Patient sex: M
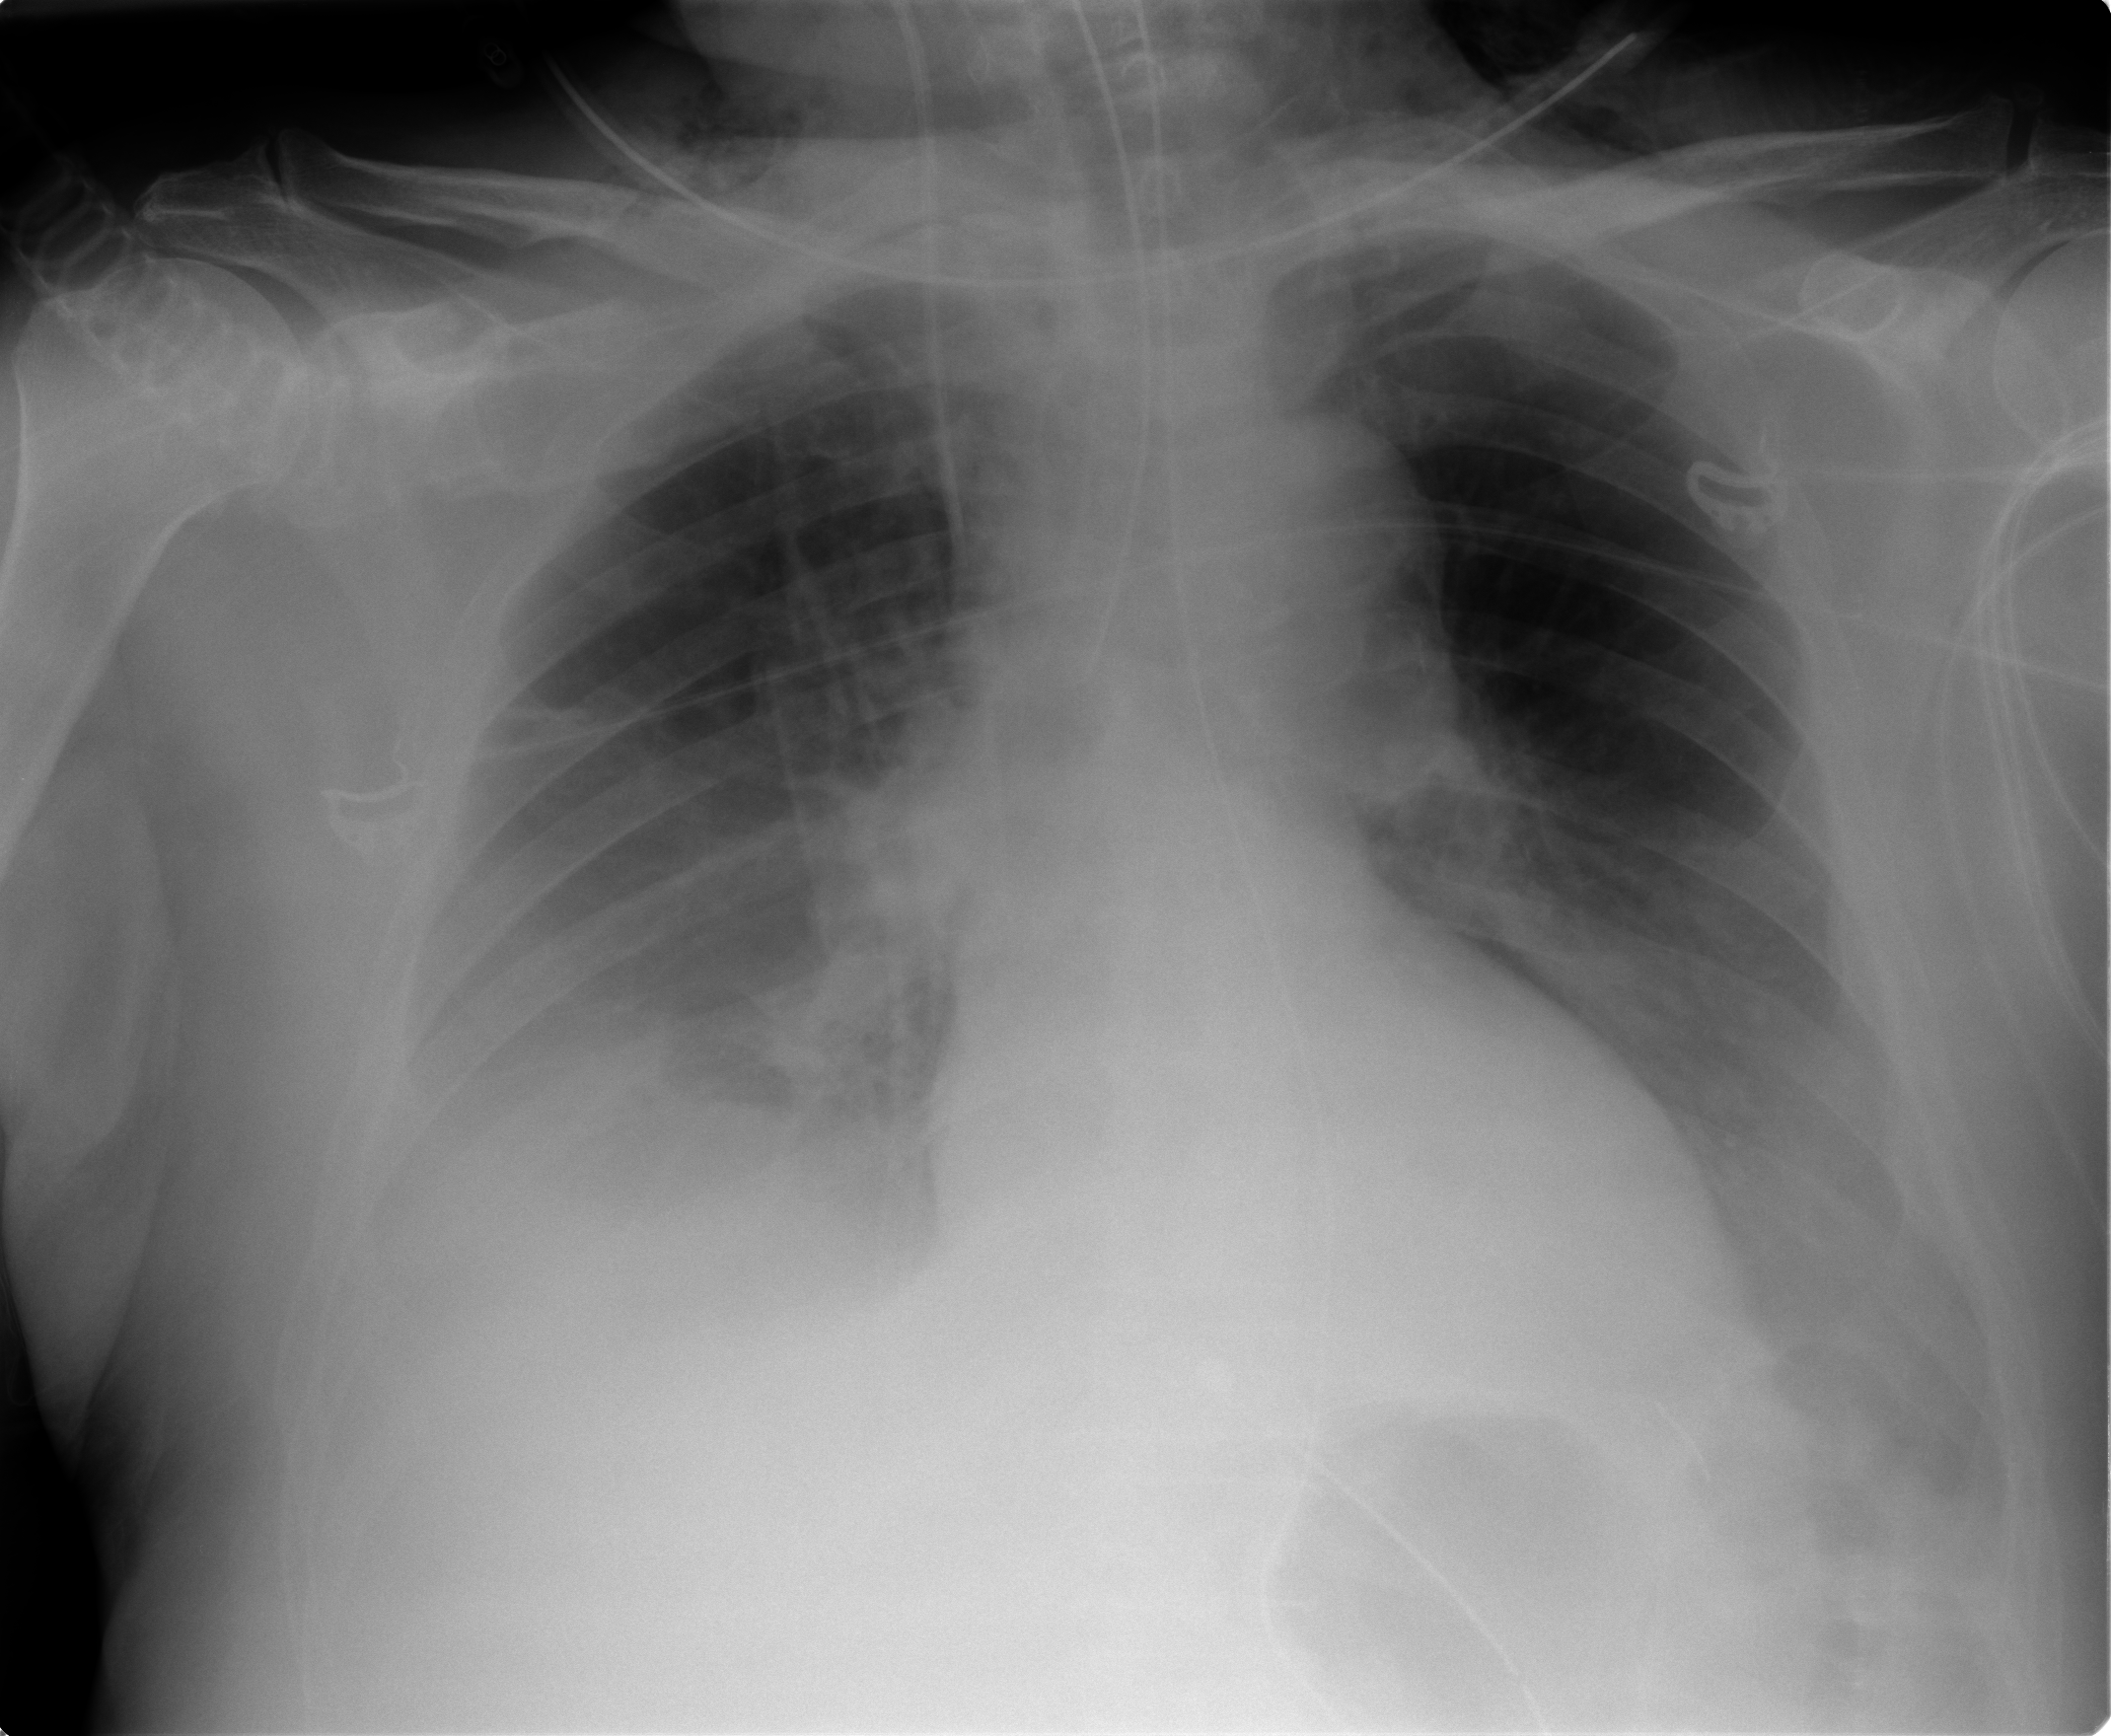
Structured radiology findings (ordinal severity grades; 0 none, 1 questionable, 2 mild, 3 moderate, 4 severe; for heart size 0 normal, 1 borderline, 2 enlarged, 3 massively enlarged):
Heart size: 0
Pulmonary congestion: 2
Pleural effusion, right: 3
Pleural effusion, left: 2
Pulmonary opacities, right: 1
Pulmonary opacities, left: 0
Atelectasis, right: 2
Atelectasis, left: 2